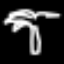
Label: palm tree